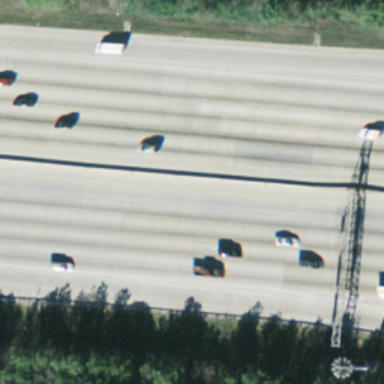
There are two straight freeways with some plants beside them .